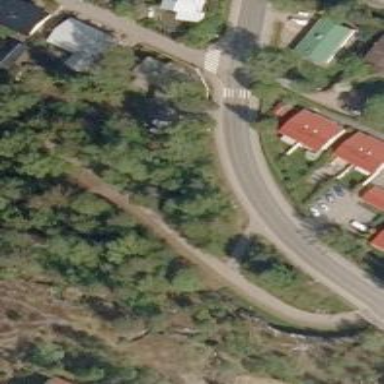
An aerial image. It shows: Asphalt cycleway designed for nordic skiing.